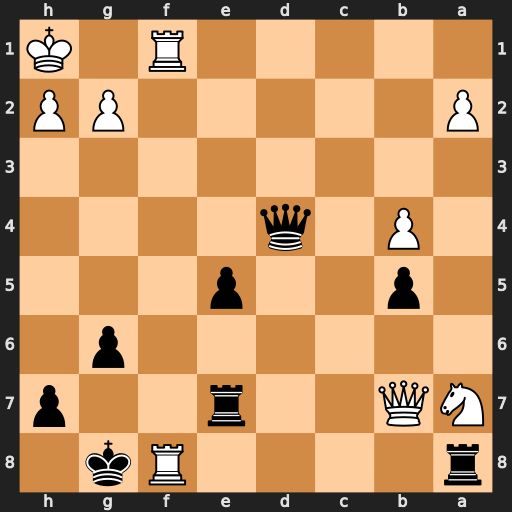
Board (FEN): r4Rk1/NQ2r2p/6p1/1p2p3/1P1q4/8/P5PP/5R1K
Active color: b
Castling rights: -
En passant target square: -
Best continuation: Rxf8 Rxf8+ Kxf8 Qxe7+ Kxe7